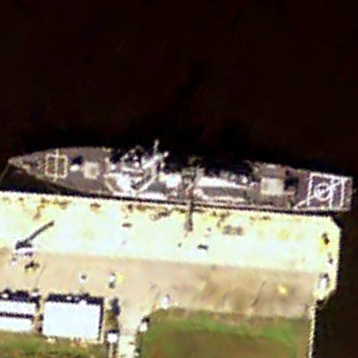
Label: destroyer